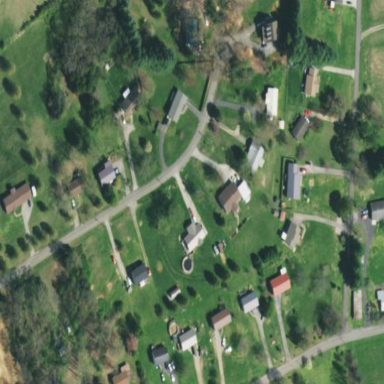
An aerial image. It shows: Single-family residential area.